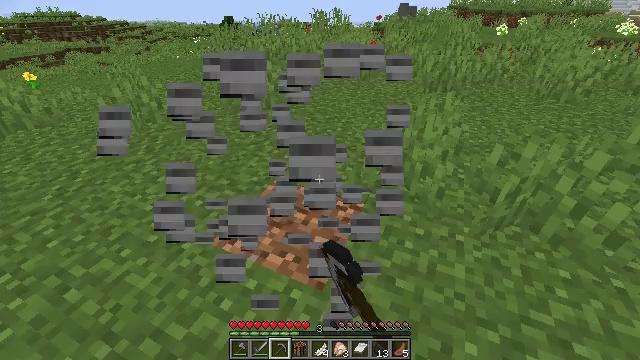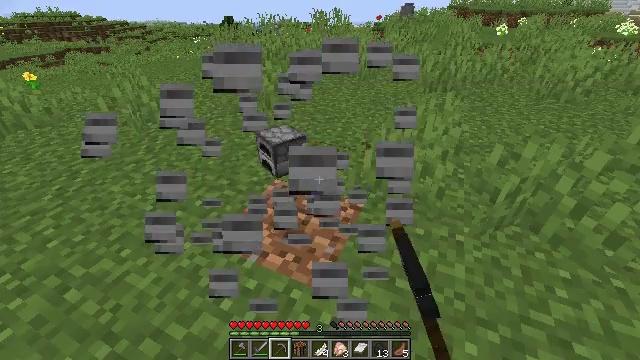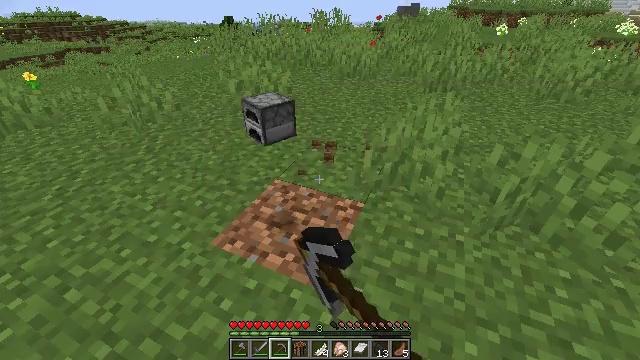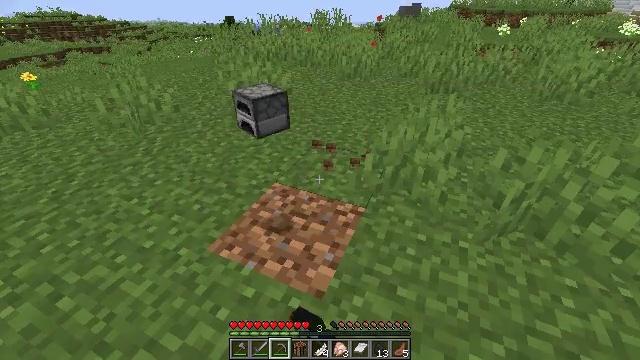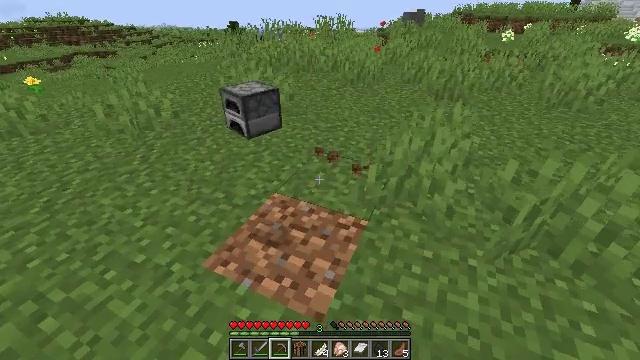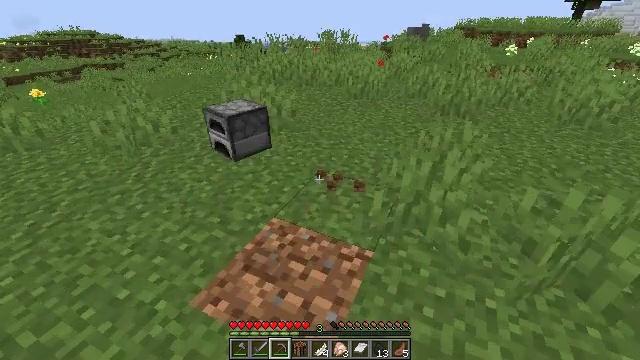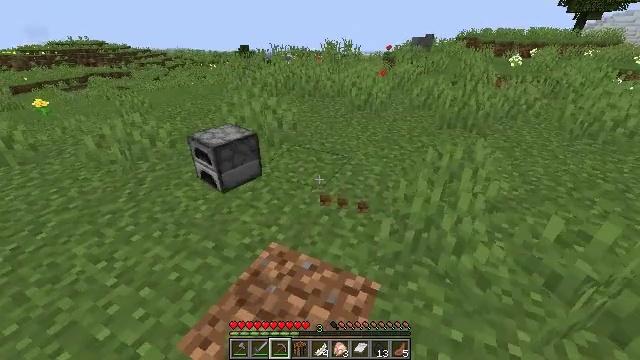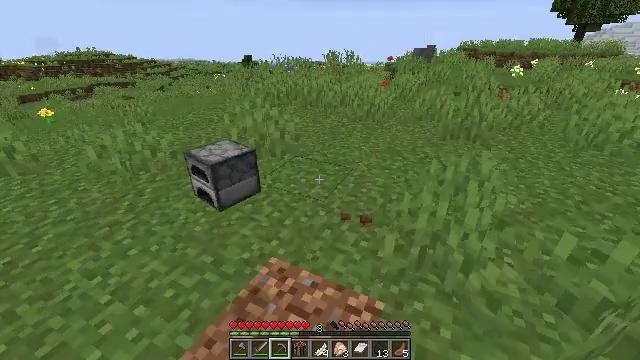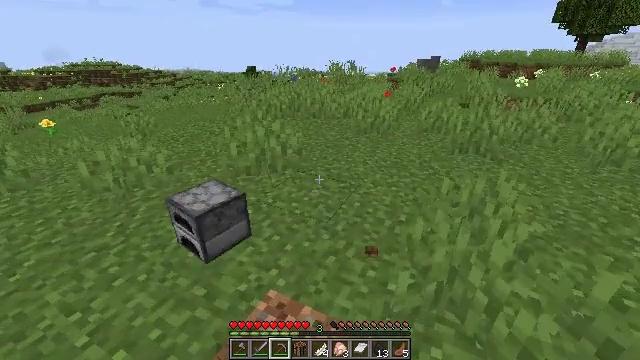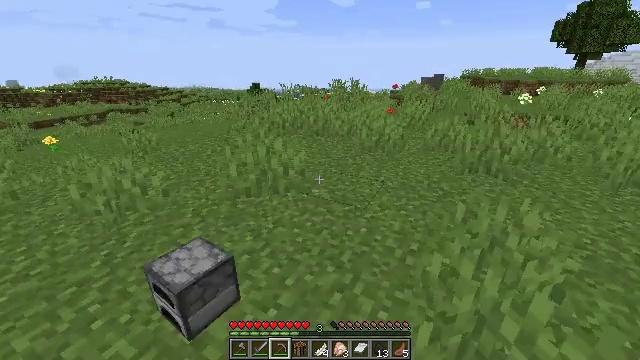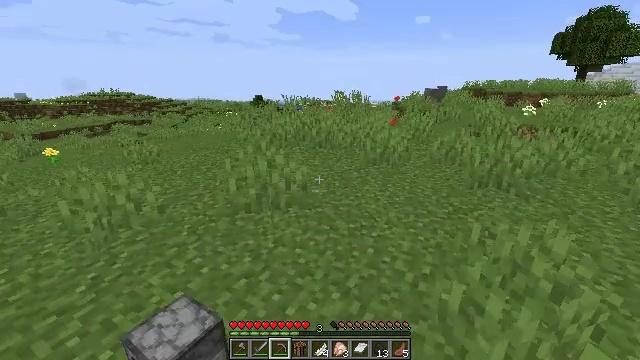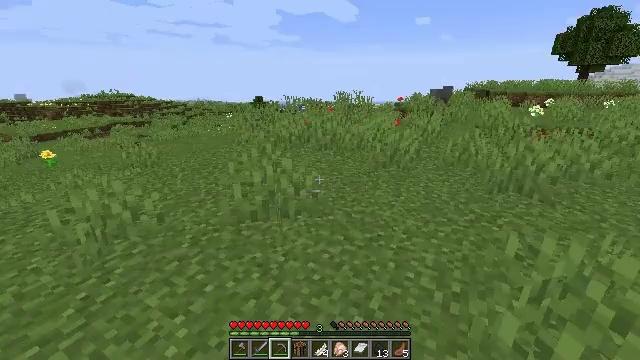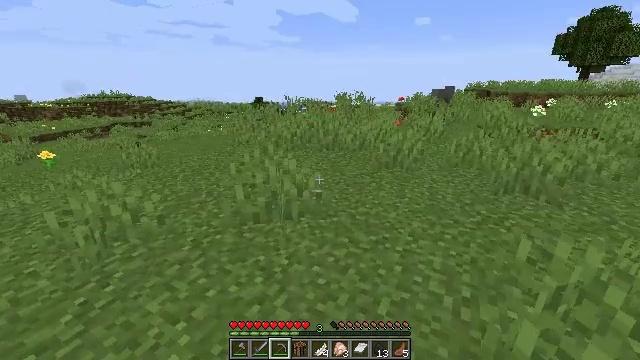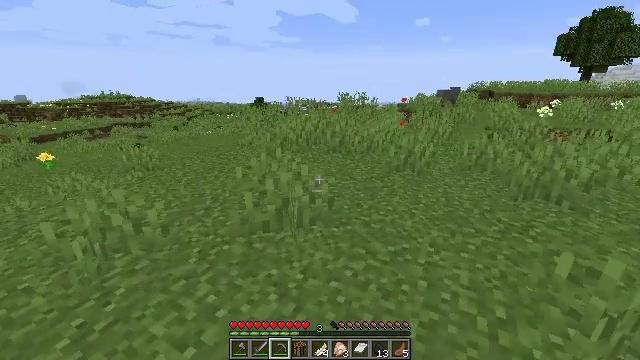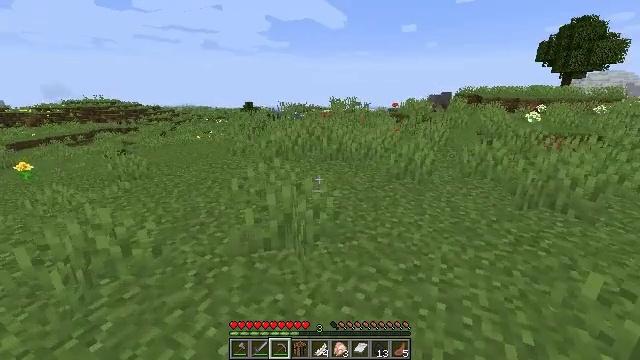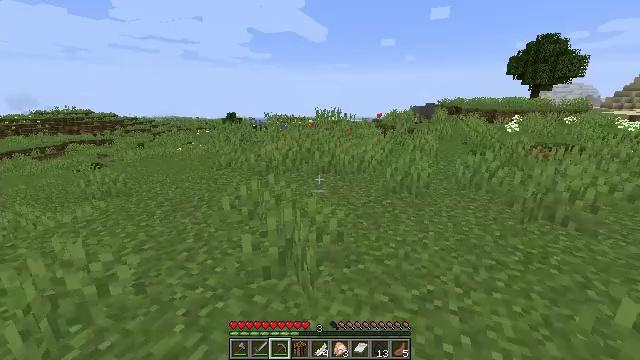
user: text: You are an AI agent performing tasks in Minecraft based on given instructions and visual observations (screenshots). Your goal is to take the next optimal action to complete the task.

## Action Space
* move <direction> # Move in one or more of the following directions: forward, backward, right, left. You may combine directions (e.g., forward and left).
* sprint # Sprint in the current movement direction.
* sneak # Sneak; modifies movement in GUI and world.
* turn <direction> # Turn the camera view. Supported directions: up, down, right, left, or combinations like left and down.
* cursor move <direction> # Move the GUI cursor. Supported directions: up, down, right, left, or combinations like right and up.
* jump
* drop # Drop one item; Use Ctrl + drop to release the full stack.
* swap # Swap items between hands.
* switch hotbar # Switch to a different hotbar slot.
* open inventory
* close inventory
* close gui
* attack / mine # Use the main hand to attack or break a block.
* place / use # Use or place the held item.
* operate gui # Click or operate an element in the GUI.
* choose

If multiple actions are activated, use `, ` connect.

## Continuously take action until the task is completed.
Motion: motion action
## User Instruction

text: Hunt animals.
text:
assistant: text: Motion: attack / mine
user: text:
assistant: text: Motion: attack / mine
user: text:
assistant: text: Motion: move forward, attack / mine
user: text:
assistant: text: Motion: move forward
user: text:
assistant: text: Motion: move forward, turn up
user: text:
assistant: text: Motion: move forward, turn up
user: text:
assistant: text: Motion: move forward, turn up
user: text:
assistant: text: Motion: move forward, turn up
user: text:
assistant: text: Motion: move forward, turn up
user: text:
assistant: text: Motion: move forward and move left, turn up
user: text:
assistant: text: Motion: move forward and move left
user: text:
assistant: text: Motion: move forward and move left
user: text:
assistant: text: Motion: move forward and move left
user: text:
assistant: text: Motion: move forward and move left, turn right and up
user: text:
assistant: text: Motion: move forward and move left, turn right and up
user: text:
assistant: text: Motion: move forward
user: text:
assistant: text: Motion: move forward
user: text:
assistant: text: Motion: move forward
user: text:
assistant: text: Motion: move forward
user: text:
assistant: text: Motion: move forward
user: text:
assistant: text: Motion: move forward
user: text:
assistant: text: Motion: move forward
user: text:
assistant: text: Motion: move forward, turn right
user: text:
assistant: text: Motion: move forward, sprint
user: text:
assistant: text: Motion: move forward, sprint
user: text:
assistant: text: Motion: move forward, sprint
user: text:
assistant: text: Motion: move forward, sprint
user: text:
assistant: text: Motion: move forward, sprint
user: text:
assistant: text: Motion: move forward, sprint
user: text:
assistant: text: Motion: move forward, sprint, turn right and down